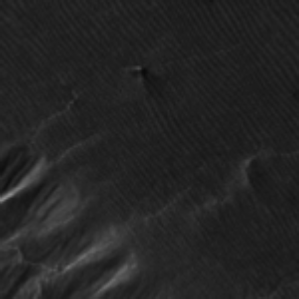
Label: frost